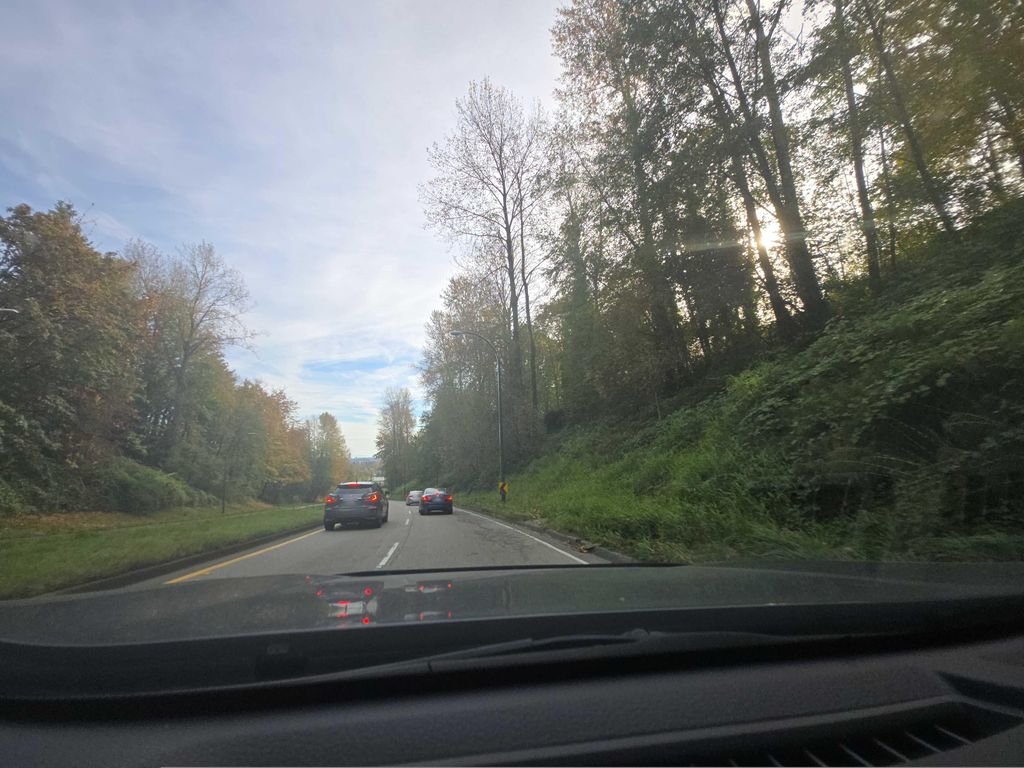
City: vancouver